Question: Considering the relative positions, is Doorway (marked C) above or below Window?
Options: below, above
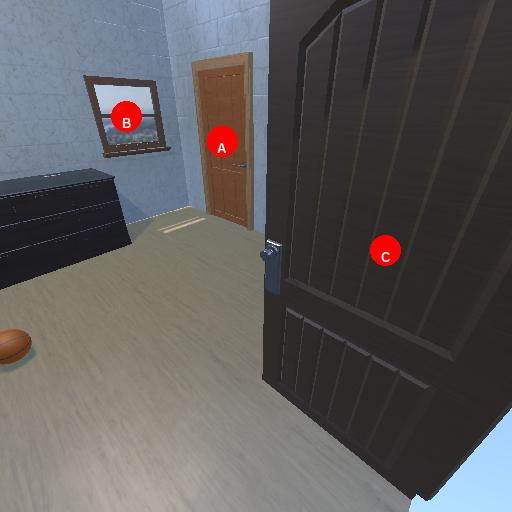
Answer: below